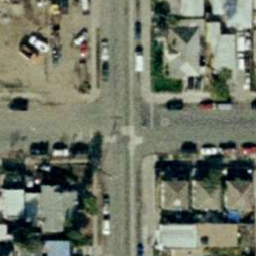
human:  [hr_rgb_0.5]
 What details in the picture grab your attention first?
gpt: intersection